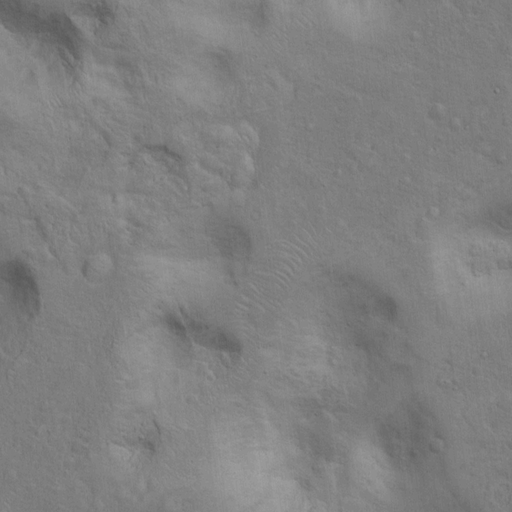
Classes present: Background, Cone